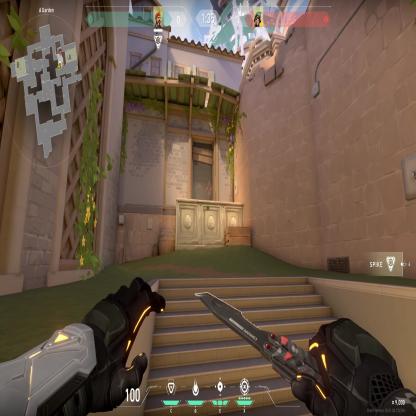
Label: enemy